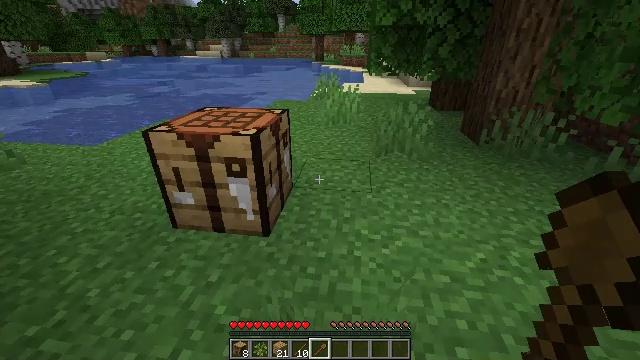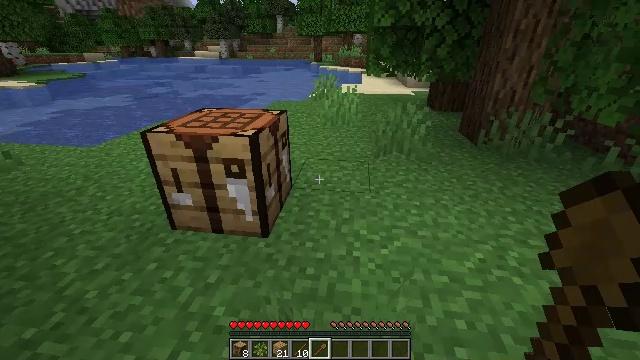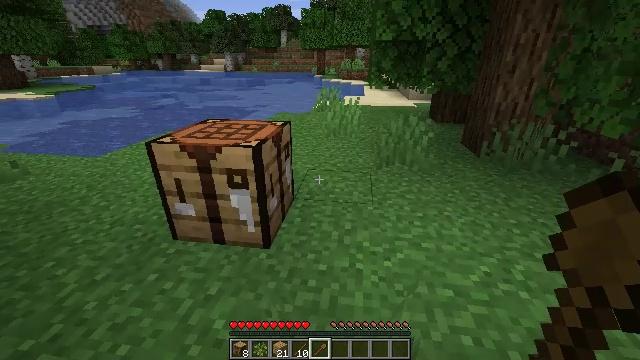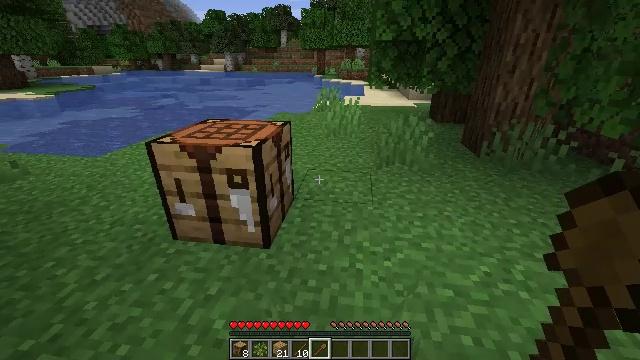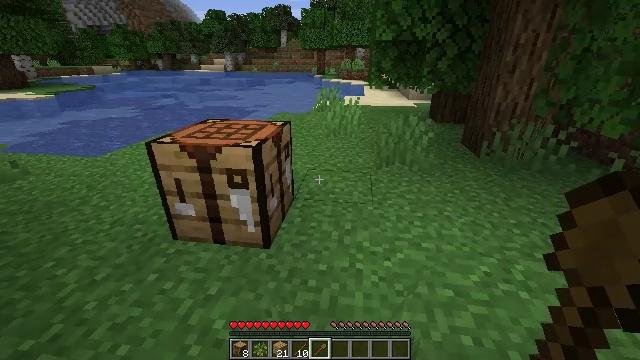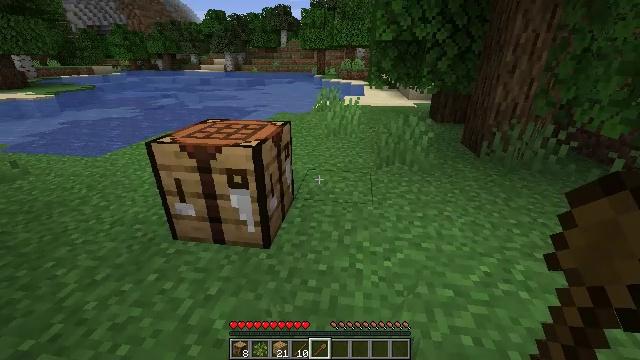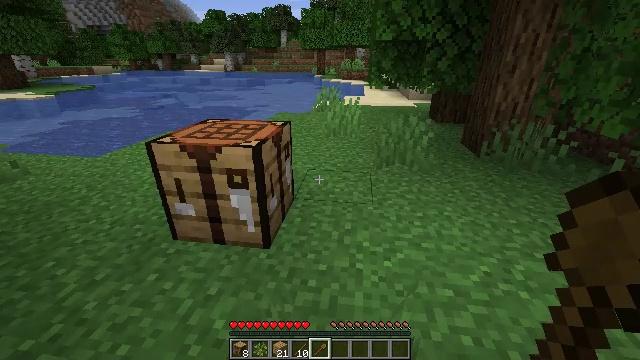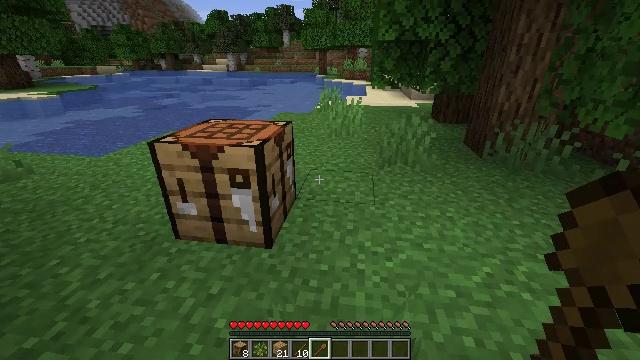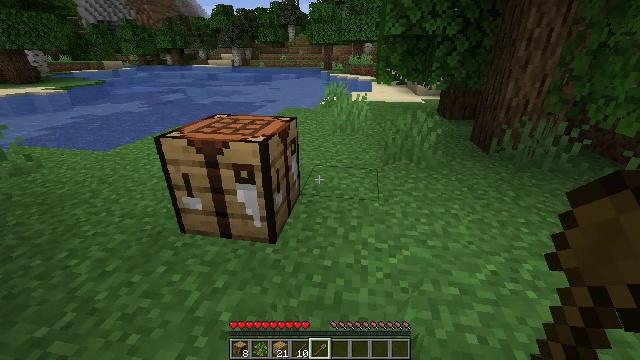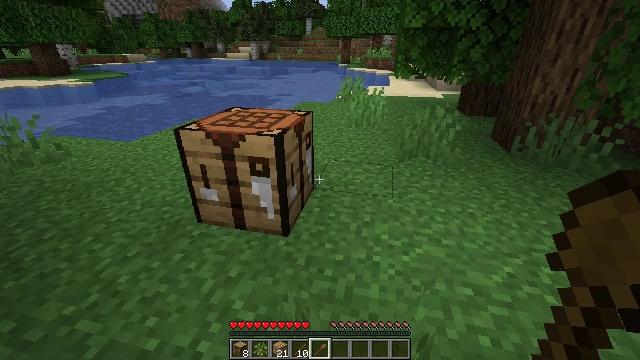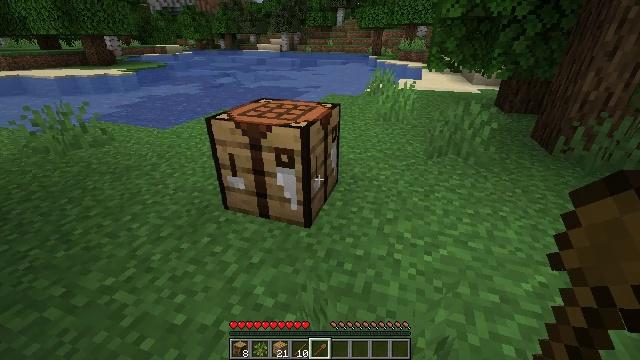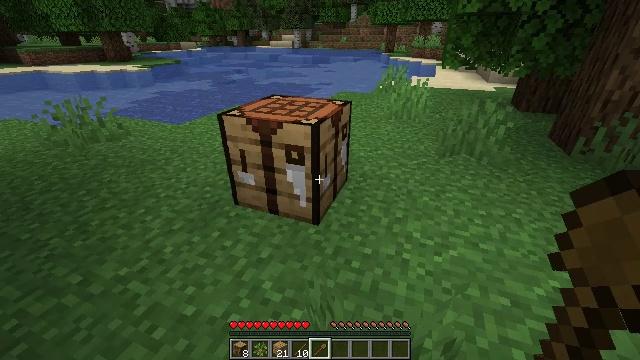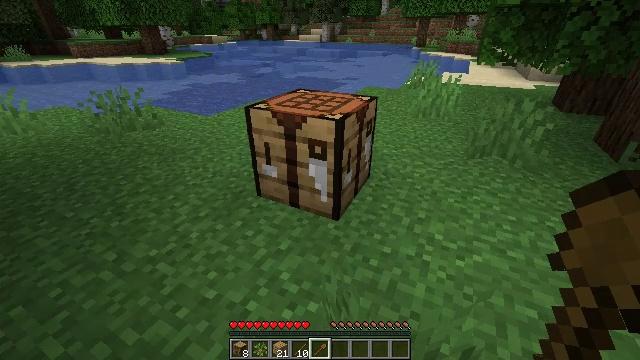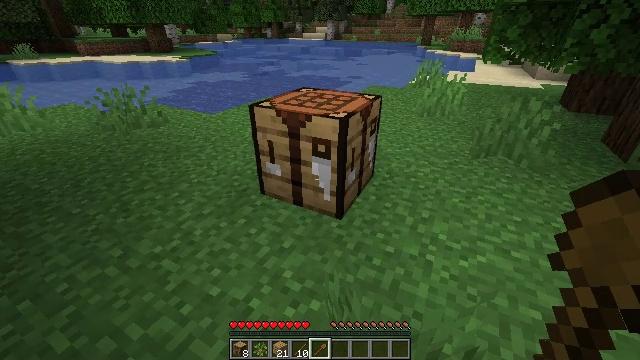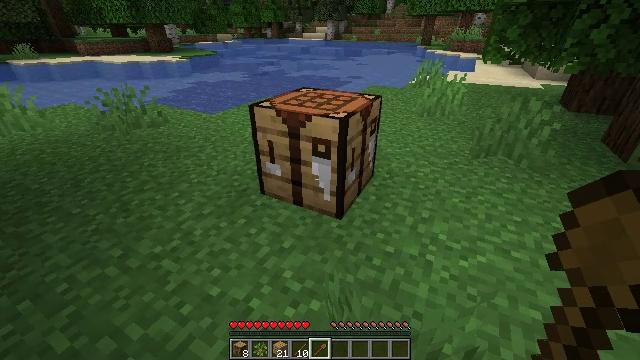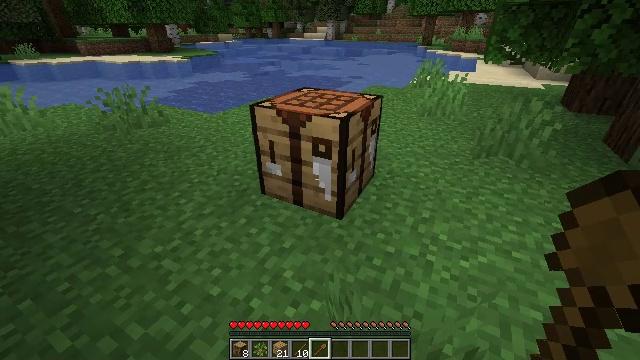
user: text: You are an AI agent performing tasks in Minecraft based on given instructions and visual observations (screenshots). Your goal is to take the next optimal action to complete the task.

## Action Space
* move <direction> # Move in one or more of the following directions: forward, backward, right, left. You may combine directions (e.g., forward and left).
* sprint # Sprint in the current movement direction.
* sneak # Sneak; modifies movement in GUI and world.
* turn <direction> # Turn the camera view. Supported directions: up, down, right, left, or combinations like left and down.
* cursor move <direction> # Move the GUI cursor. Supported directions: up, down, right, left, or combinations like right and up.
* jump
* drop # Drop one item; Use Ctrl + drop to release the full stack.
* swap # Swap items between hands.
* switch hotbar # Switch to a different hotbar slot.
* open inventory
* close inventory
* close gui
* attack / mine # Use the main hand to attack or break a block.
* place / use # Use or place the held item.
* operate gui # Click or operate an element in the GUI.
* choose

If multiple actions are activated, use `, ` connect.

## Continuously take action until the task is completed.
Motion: motion action
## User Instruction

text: Interact with the crafting table to craft a wooden hoe.
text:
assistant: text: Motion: no_op
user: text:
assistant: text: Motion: turn up
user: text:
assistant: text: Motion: no_op
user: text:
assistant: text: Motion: no_op
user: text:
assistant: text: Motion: no_op
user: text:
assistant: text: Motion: no_op
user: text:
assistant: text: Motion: no_op
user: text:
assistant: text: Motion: turn left
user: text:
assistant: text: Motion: turn left and down
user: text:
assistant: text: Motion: turn left and down
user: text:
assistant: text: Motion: turn left
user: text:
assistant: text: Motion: turn left and down
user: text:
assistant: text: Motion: no_op
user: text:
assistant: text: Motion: no_op
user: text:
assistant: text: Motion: no_op
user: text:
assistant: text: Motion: no_op
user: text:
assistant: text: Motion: turn up
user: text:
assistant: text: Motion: turn up
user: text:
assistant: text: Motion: no_op
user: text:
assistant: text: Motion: no_op
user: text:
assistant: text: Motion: no_op
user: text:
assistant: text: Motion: no_op
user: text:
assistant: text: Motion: no_op
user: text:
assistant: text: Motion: no_op
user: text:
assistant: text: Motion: no_op
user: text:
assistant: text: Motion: no_op
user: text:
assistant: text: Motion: no_op
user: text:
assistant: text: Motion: no_op
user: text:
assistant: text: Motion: no_op
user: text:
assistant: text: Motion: no_op